Question: I'm looking for a good css technique to use nav tabs that look exactly like this:

I have a div with a logo that has a background and I want the tabs to overlap exactly like in the pic.
I don't want to use drupal's entire html and css structure as I need it to be lightweight. Does anyone know how to do that?
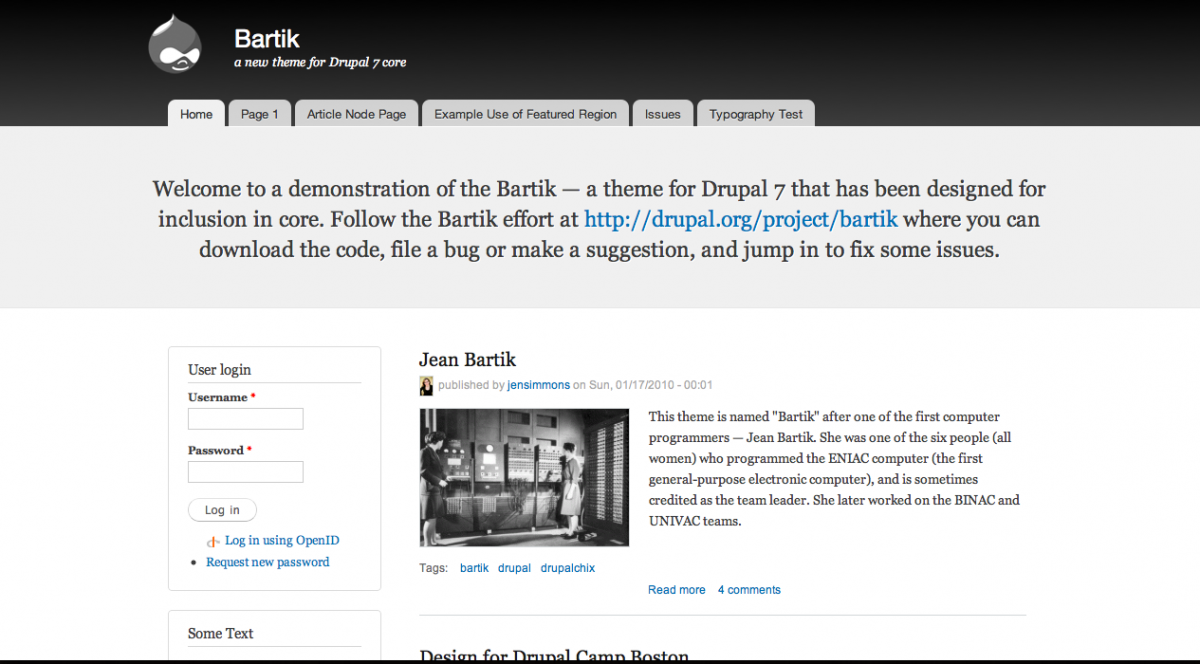
Answer: I'll point you to this website: <URL> for some good CSS design patterns.
And more spefically this page: <URL>
There's a pretty good modern browser version of what you're looking for, sans filling in your background and logo.
Of course, border-radius isn't supported in IE8 and below, so you'll either have to be ok with that or use one of the many round-corner techniques.
Hope that helps!